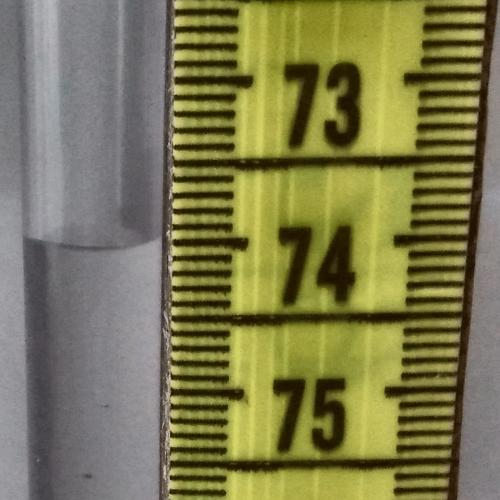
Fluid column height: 74.0 cm